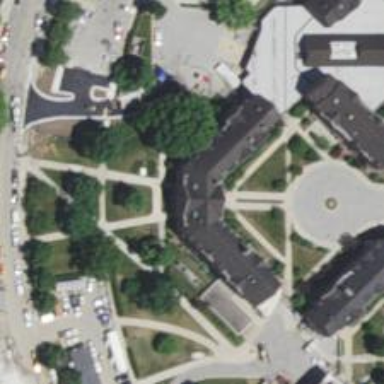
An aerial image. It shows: Dormitory building.